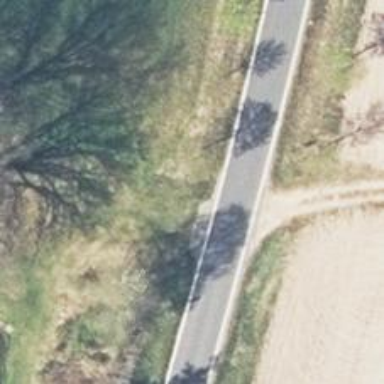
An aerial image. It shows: Secondary road with asphalt surface.